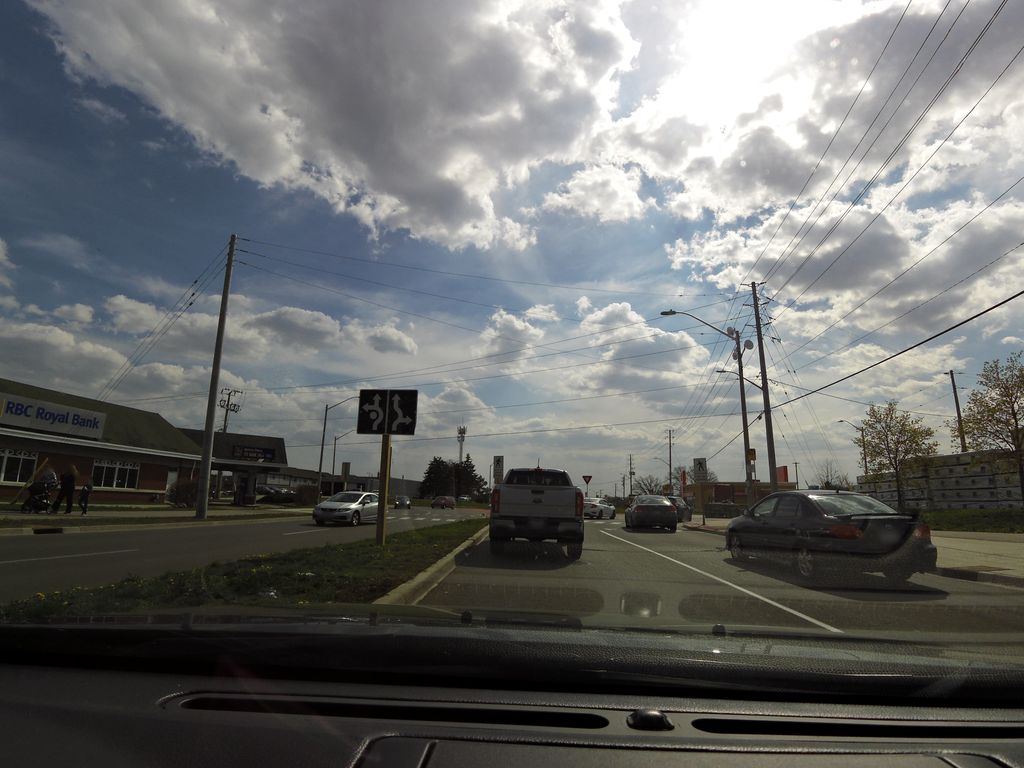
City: kitchener-waterloo